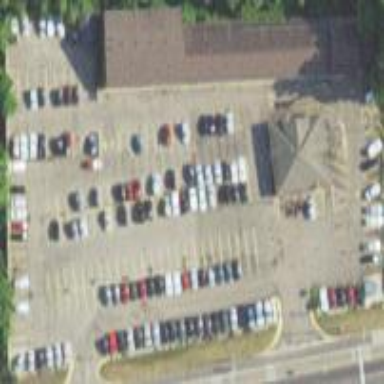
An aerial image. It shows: Car shop.